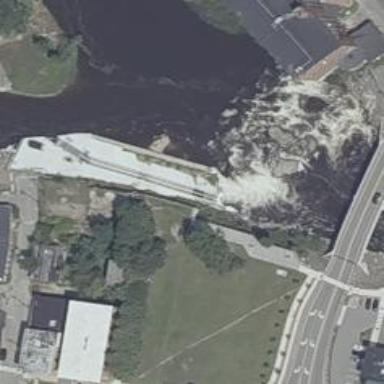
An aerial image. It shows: Fish pass along the waterway.